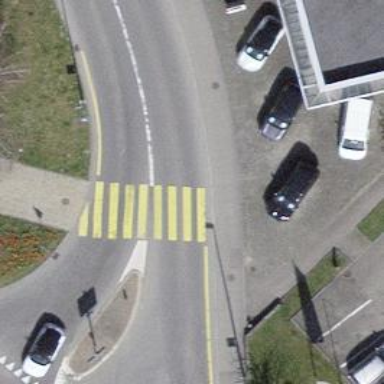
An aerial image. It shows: Zebra crossing on footway.